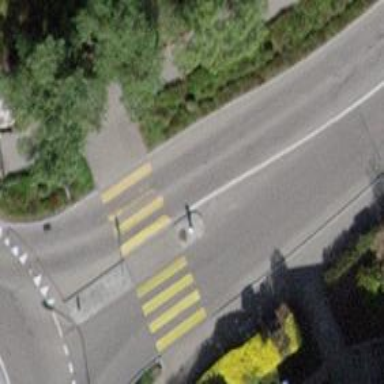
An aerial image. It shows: Zebra crossing with island in the middle. The crossing reference is zebra.